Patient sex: M
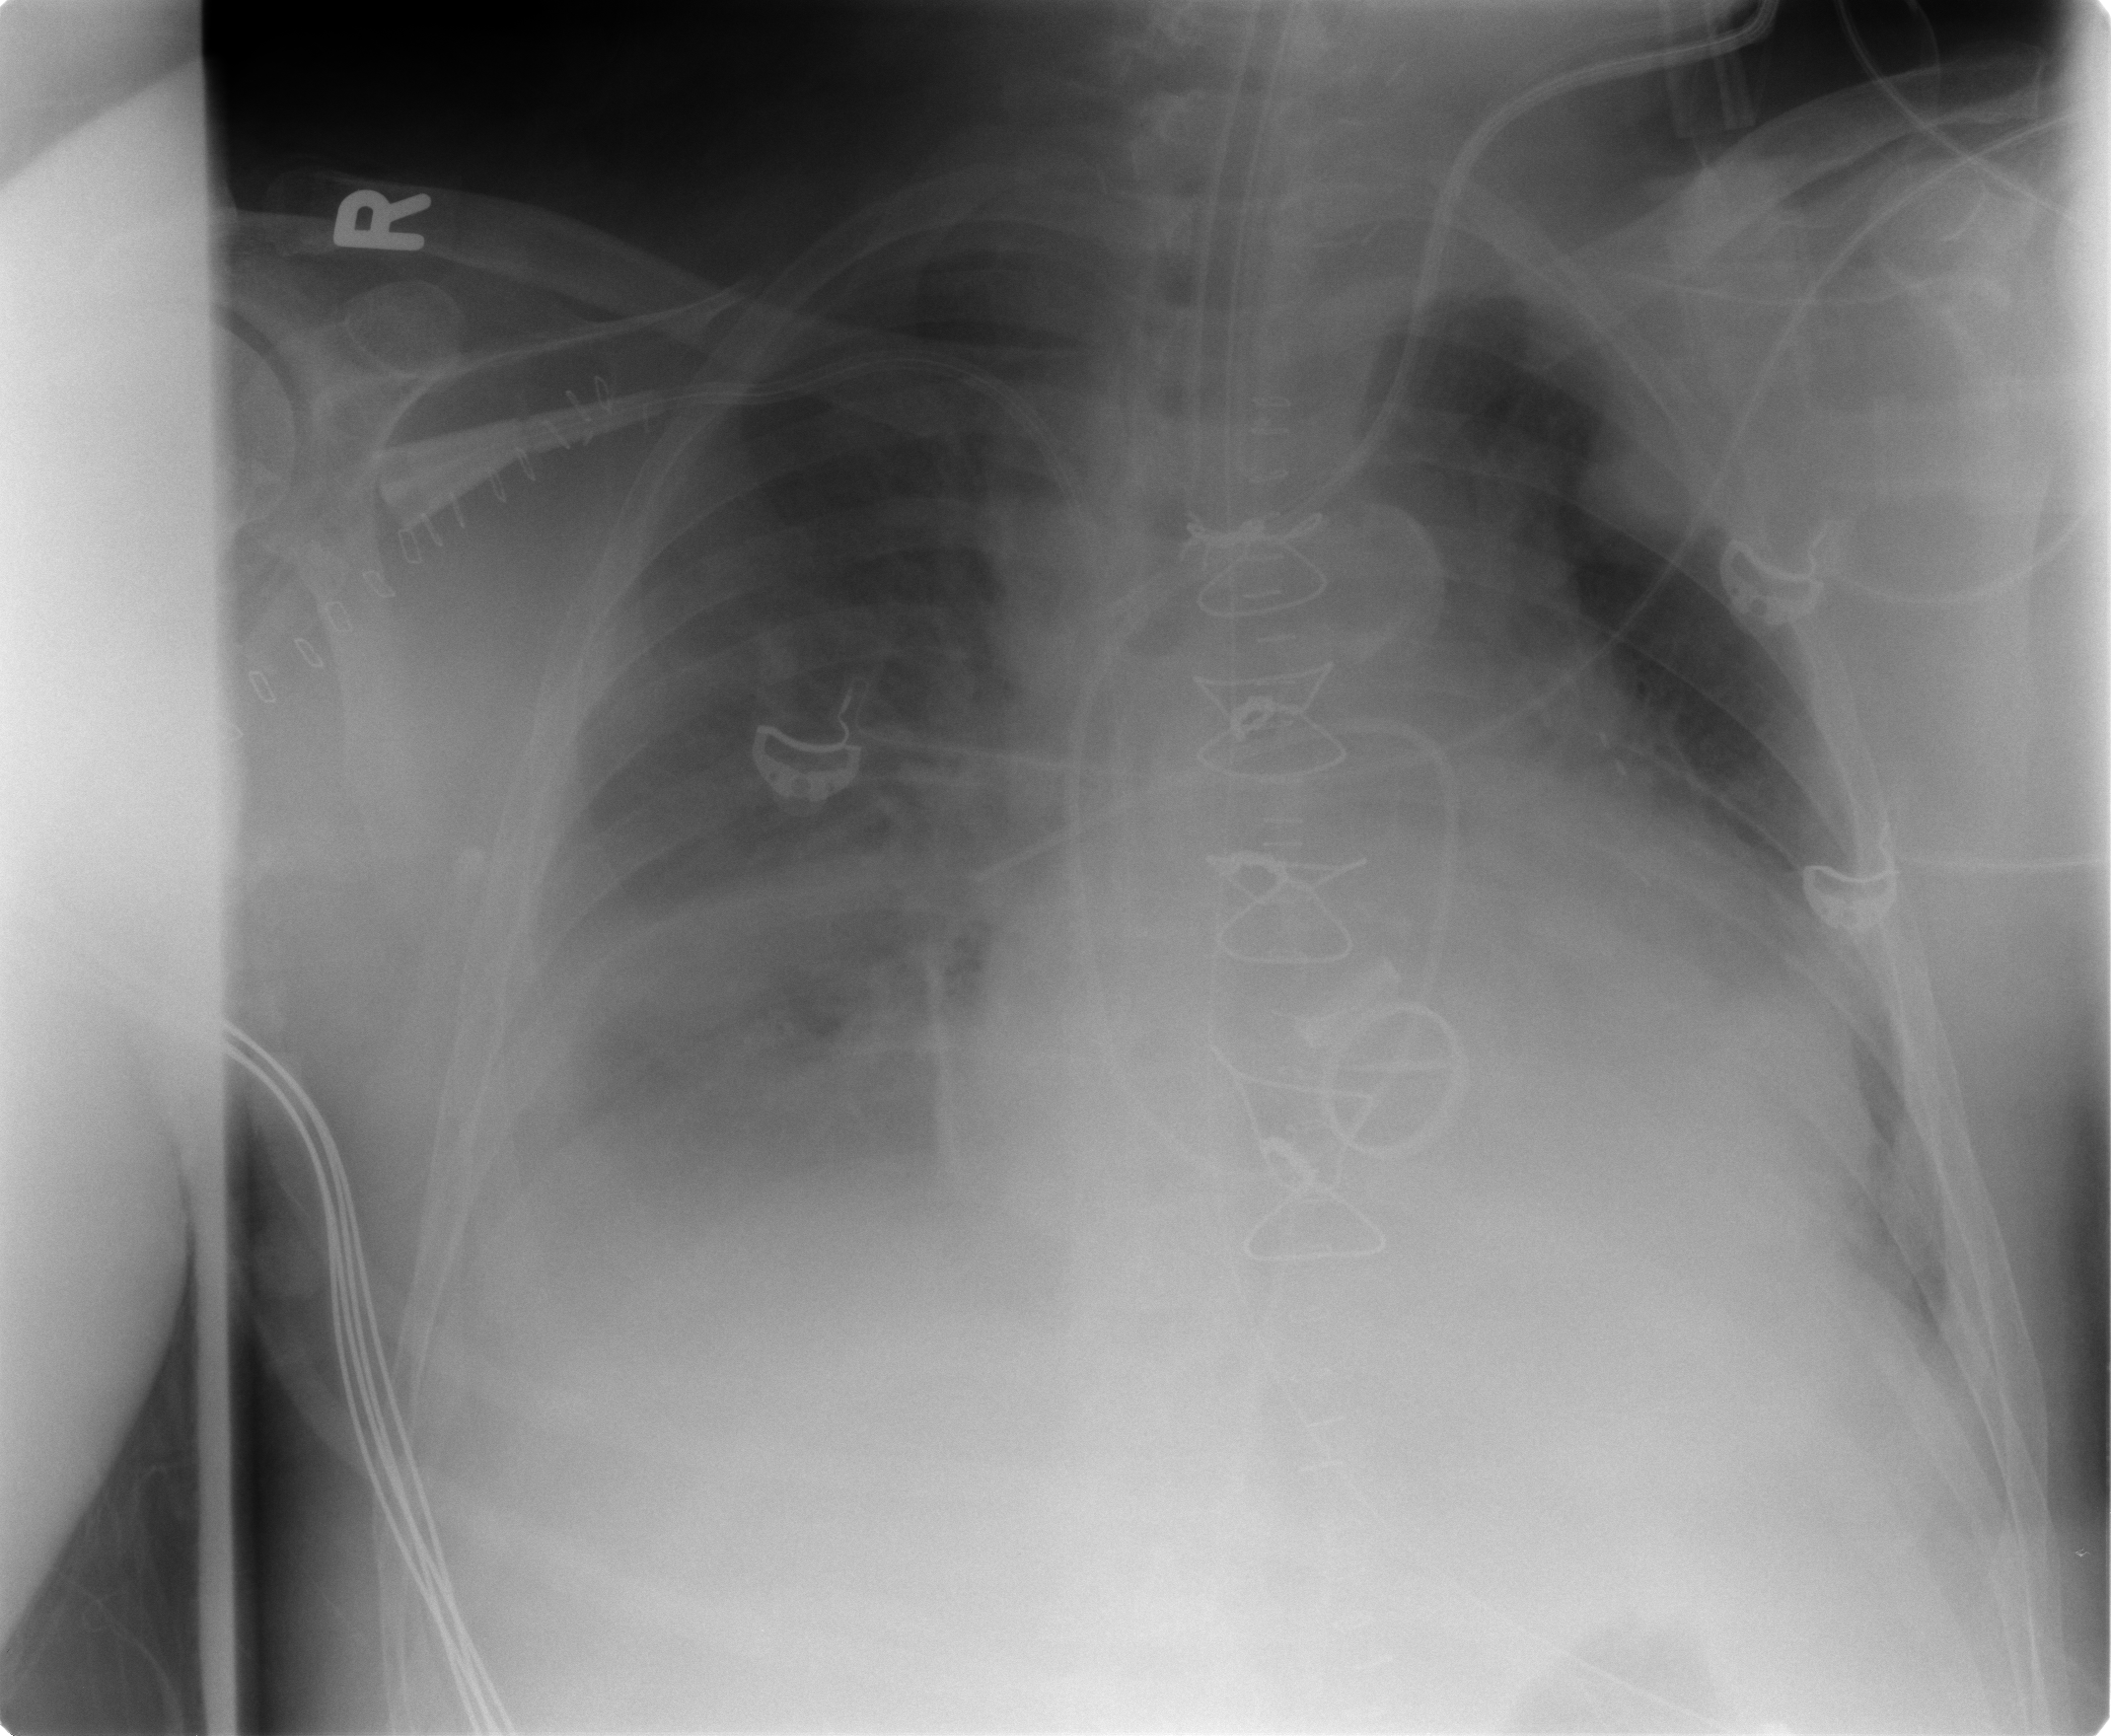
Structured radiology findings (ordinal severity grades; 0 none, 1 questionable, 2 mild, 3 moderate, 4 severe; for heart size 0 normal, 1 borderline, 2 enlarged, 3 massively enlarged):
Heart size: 3
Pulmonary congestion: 2
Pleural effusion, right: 2
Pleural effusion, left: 2
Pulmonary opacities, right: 0
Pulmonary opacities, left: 2
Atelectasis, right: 3
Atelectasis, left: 2